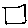
Label: square